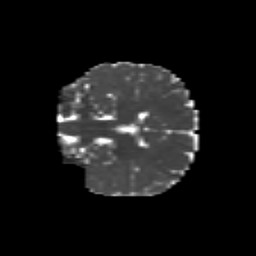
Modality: MD
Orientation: coronal
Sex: female
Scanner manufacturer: siemens
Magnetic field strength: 3 T
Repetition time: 5 s
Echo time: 0.071 s